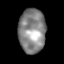
Tissue: skin
Cell type: Endothelial cells
Senescence score: 0.2791
Nuclear area (px): 1166
Mean DAPI intensity: 134.341